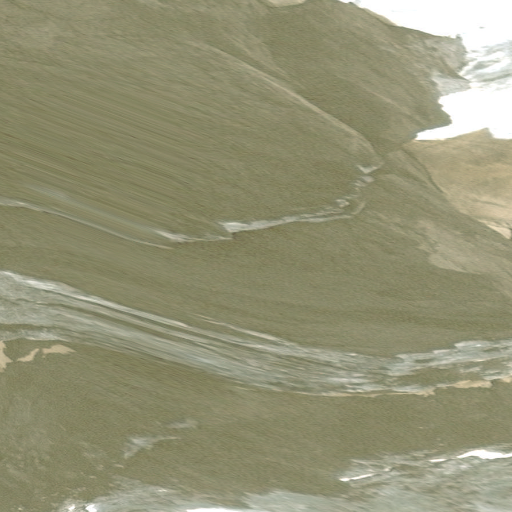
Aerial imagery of mountain in Alaska named Taku Towers containing only unknown